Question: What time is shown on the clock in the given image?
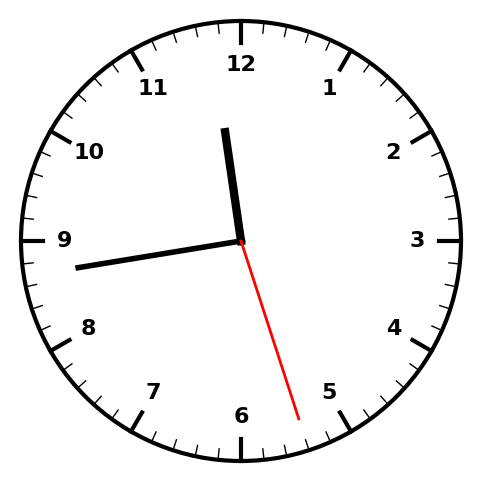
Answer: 11:43:27